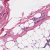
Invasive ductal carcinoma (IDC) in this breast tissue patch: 0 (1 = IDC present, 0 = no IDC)